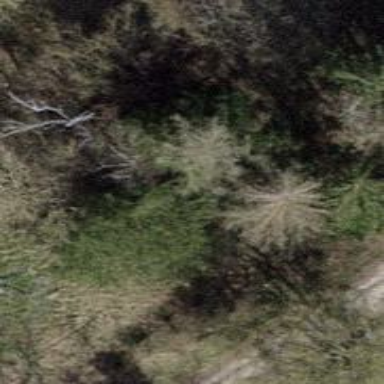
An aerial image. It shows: Evergreen forest with needle-leaved trees.